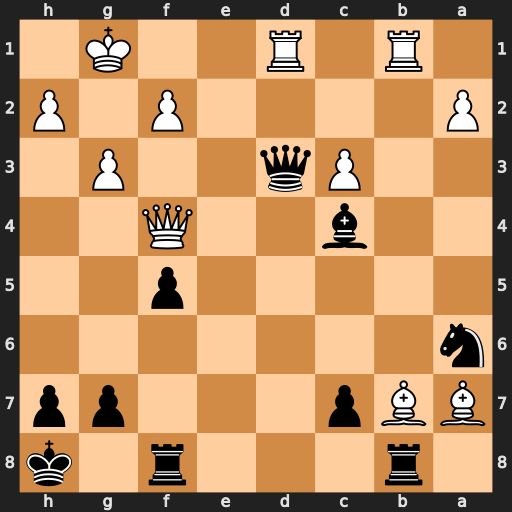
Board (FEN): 1r3r1k/BBp3pp/n7/5p2/2b2Q2/2Pq2P1/P4P1P/1R1R2K1
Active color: b
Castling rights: -
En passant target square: -
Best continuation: Rxb7 Rxd3 Rxb1+ Kg2 Bxd3